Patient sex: F
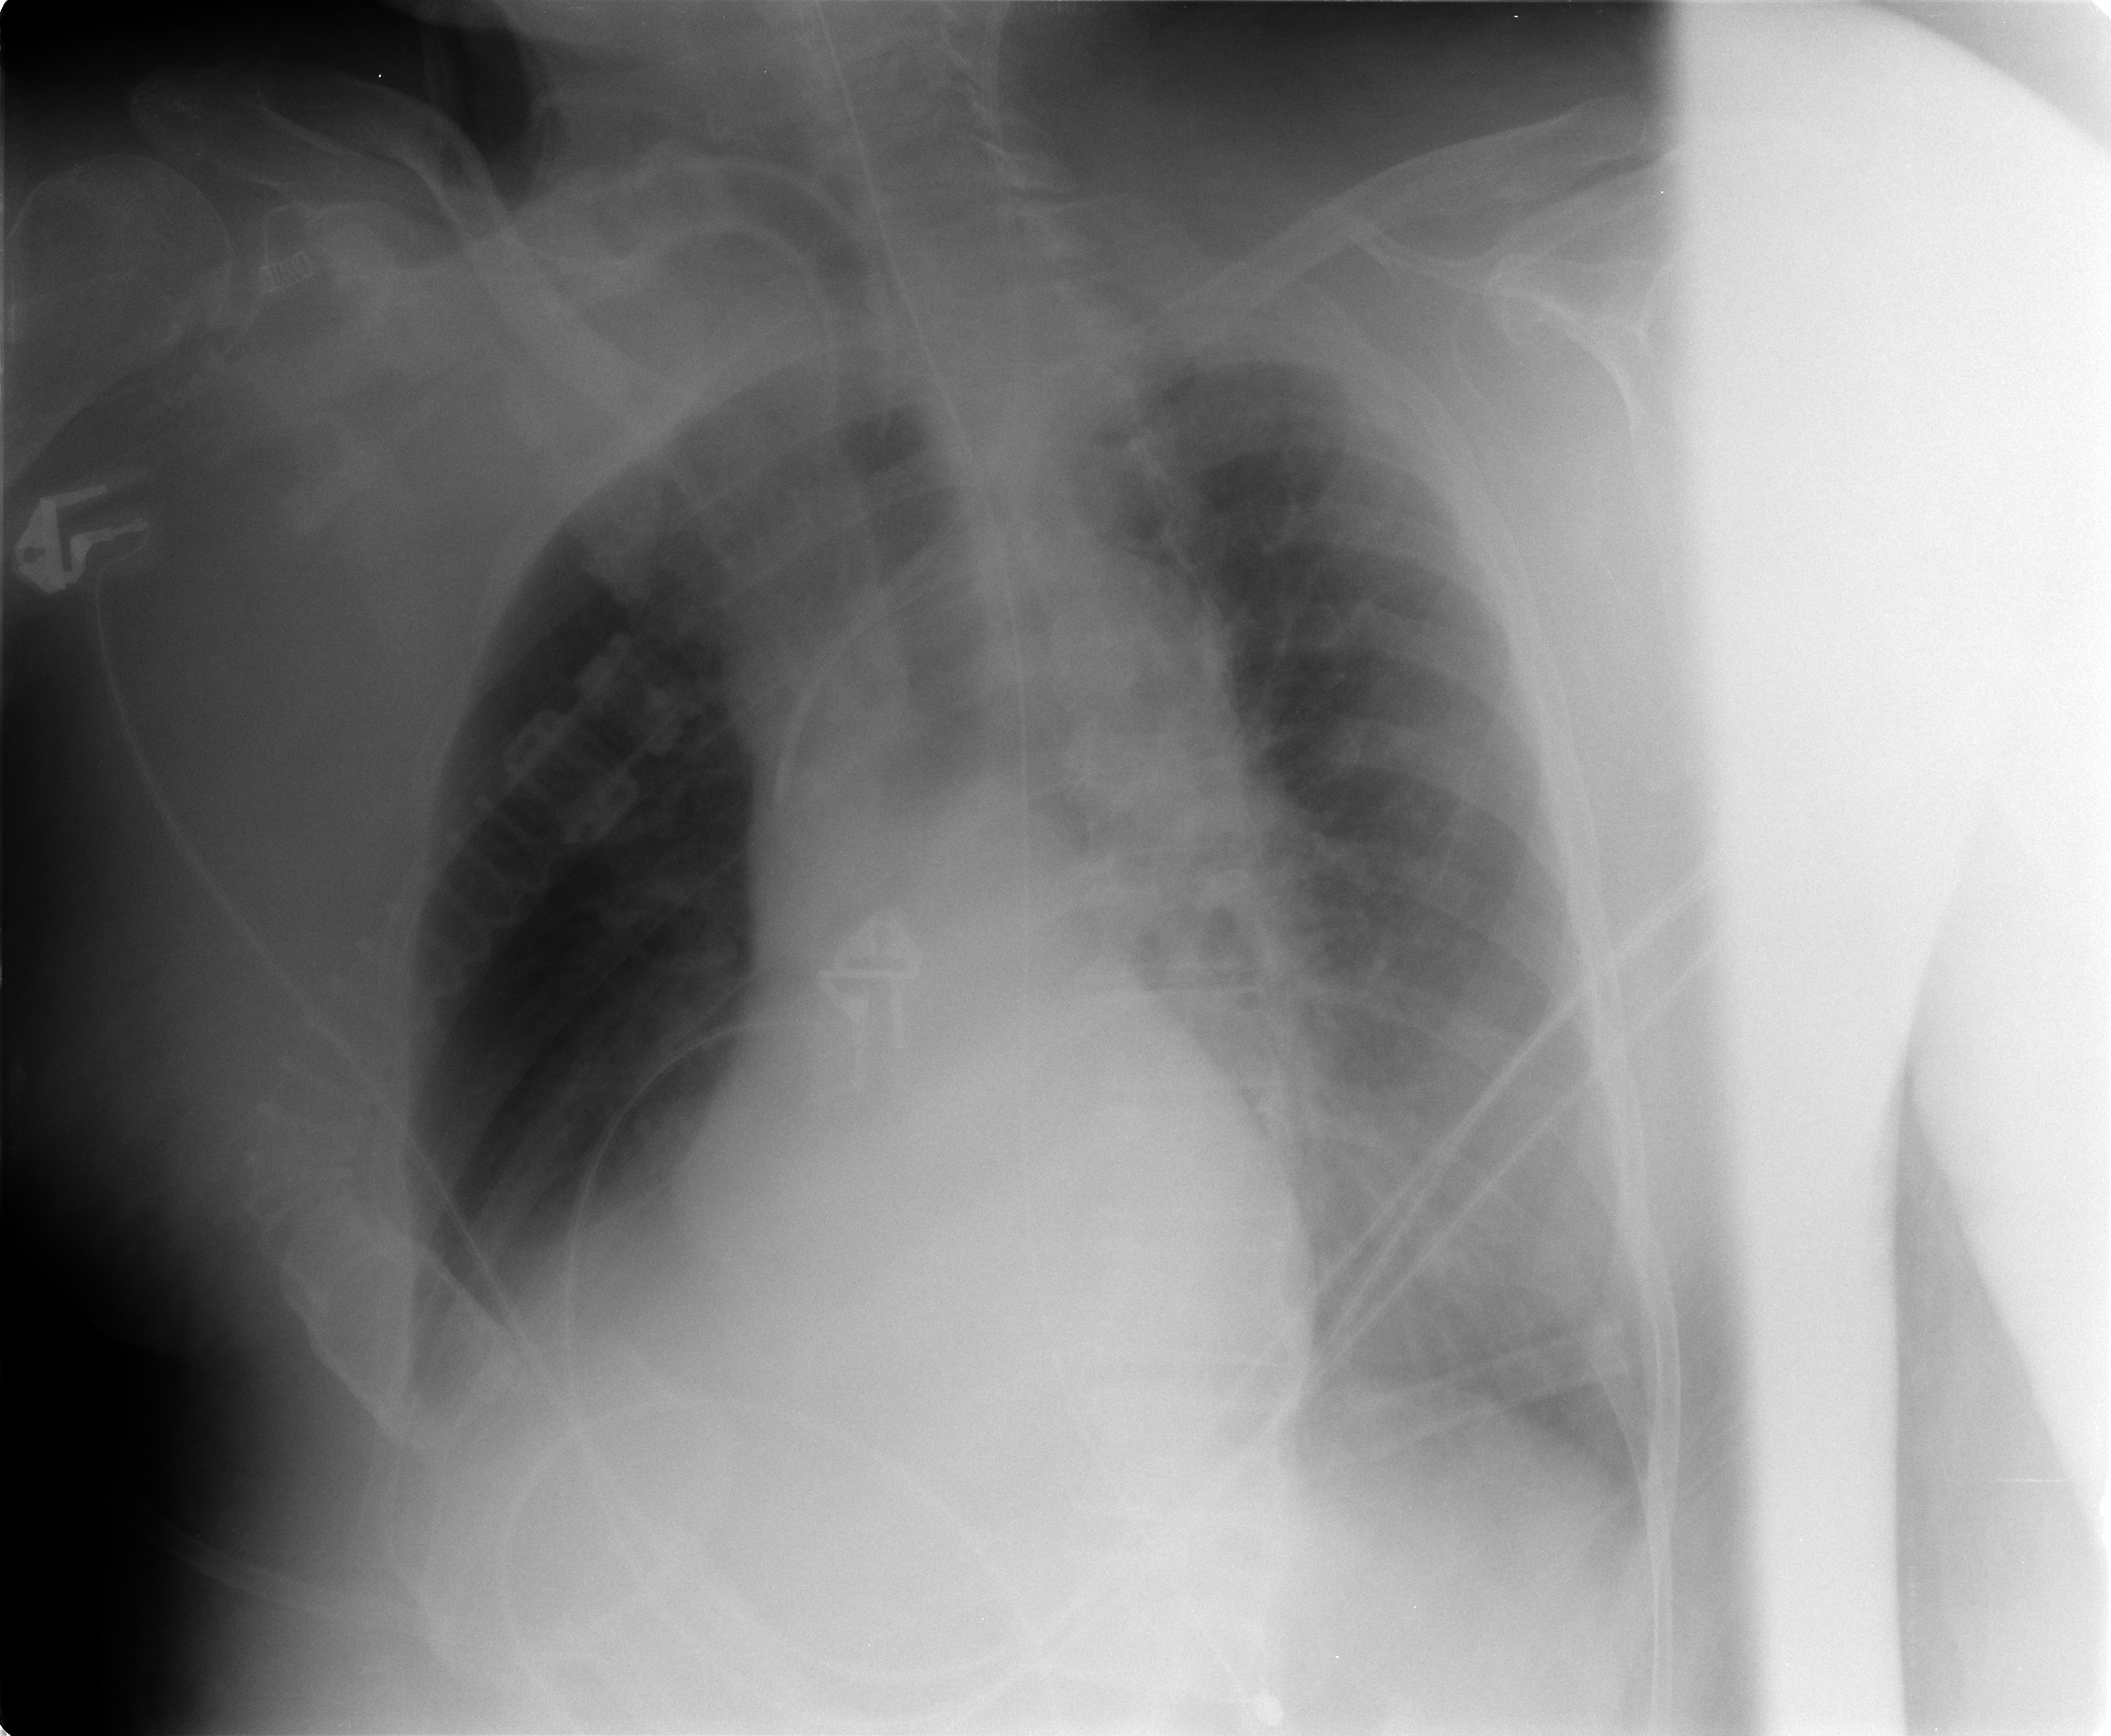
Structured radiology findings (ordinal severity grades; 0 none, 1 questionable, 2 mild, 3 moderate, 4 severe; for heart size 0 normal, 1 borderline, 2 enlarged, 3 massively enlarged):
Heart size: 0
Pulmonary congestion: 1
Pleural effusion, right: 1
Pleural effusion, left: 2
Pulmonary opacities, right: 0
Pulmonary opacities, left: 2
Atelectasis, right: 2
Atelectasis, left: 2